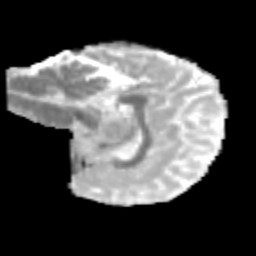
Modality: MD
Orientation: sagittal
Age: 10
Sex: male
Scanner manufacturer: siemens
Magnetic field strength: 3 T
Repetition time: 3.8 s
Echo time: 0.07 s